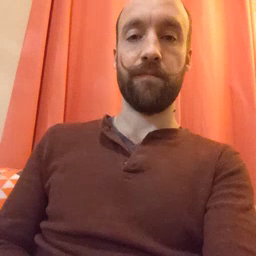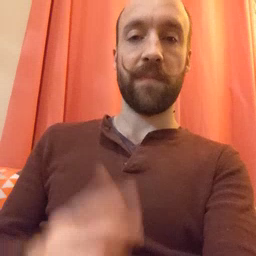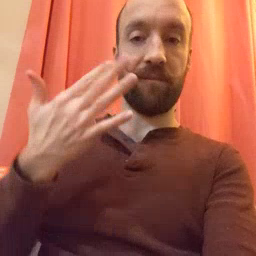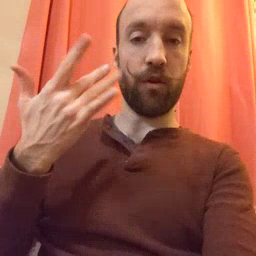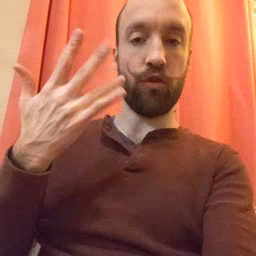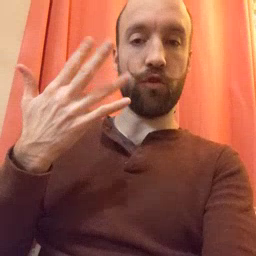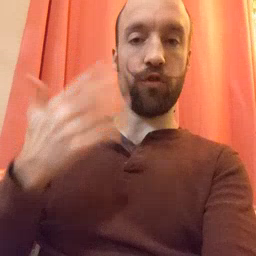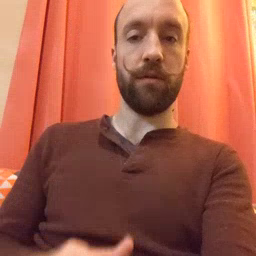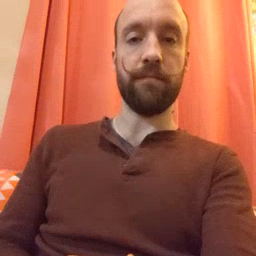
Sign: finger